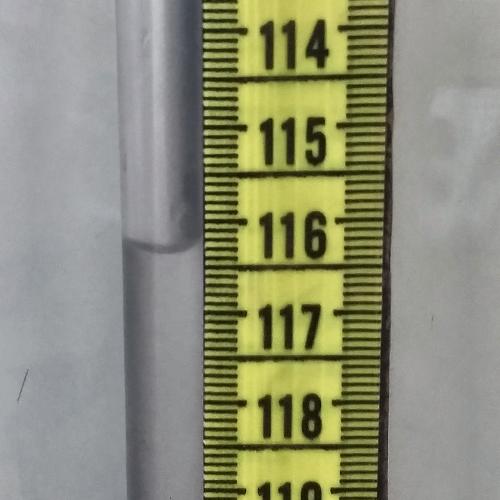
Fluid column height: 116.3 cm